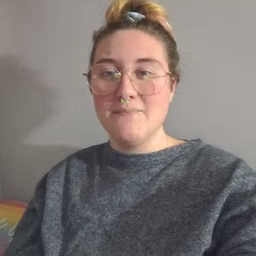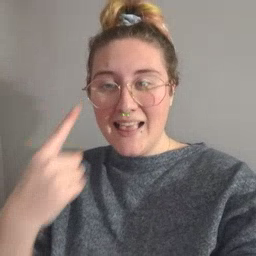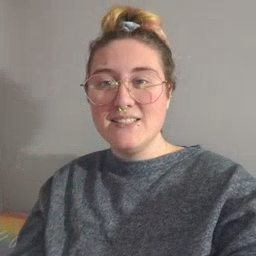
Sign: penny